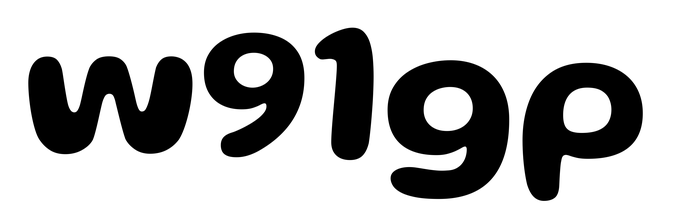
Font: Gluten_SemiBold